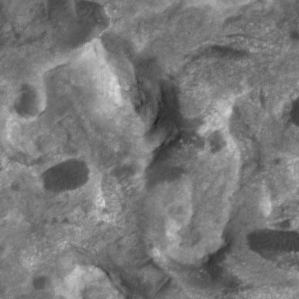
Label: non_frost